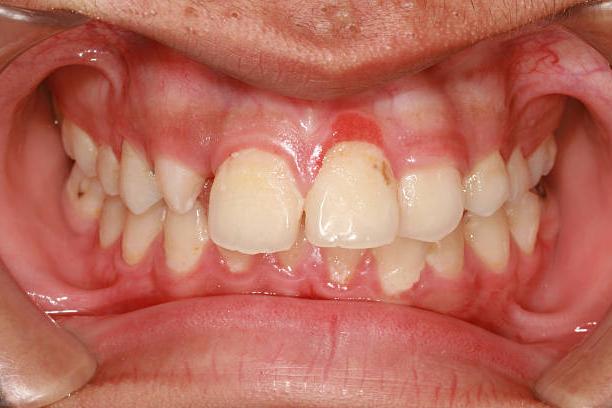
Condition: Gingivitis